Question: I have spent whole day to figure out the direction of scroll of 'ListView' but could not find any solution.
What I want to achieve is movable header of ListView like "Google Now" search, which goes up while scrolling down and comes back as soon as you scroll up.
What I already have tried so far:
Implemented custom ListView overrode 'onScrollChanged' but it always gives 0 for all attributes.
Can anyone put me on the right track.

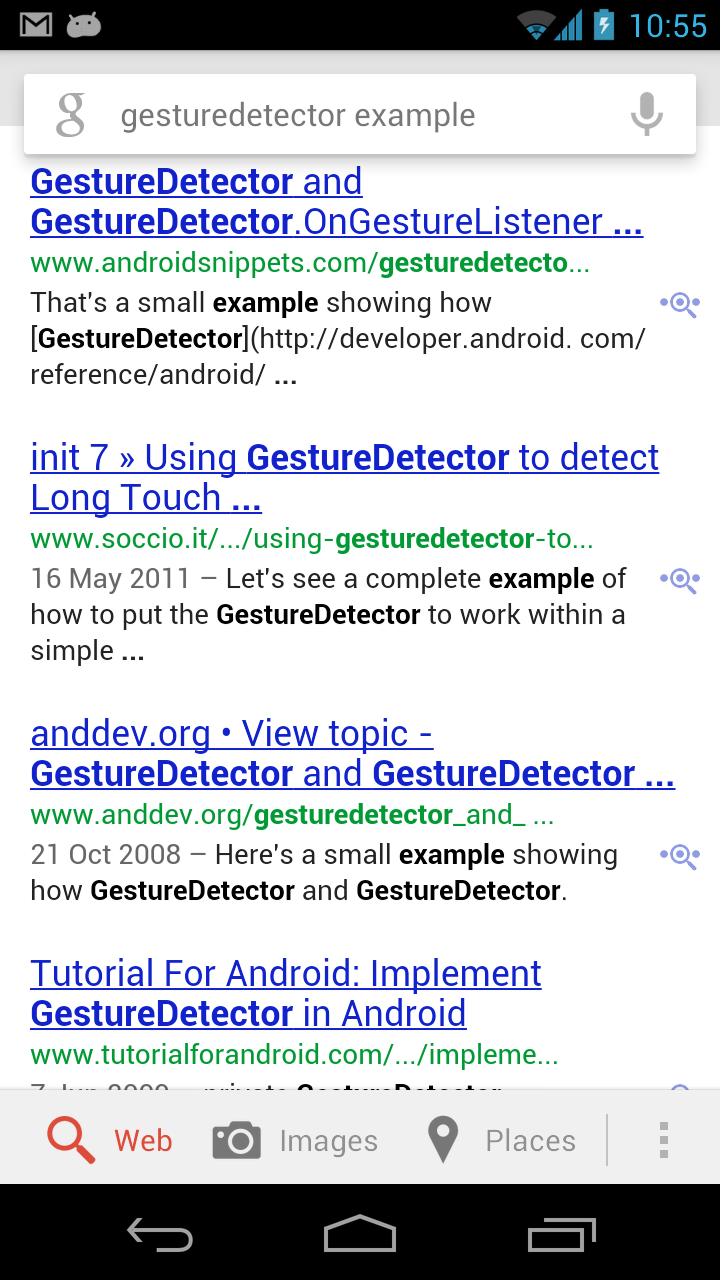
Answer: This is called the 'Quick Return' pattern. Roman Nurik did a blog post that explains how it works and provided sample code to implement it yourself. You can find that here: <URL>